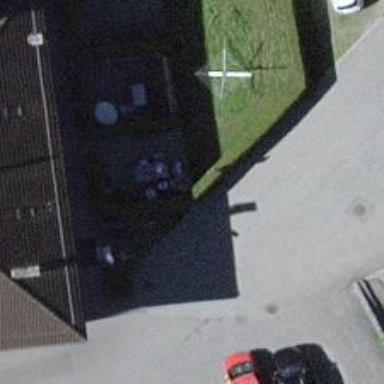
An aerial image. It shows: Assembly point for emergencies.